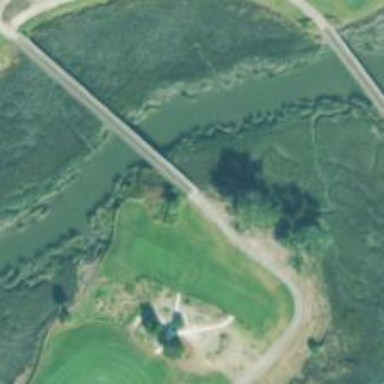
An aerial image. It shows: Path bridge over golf cartpath.